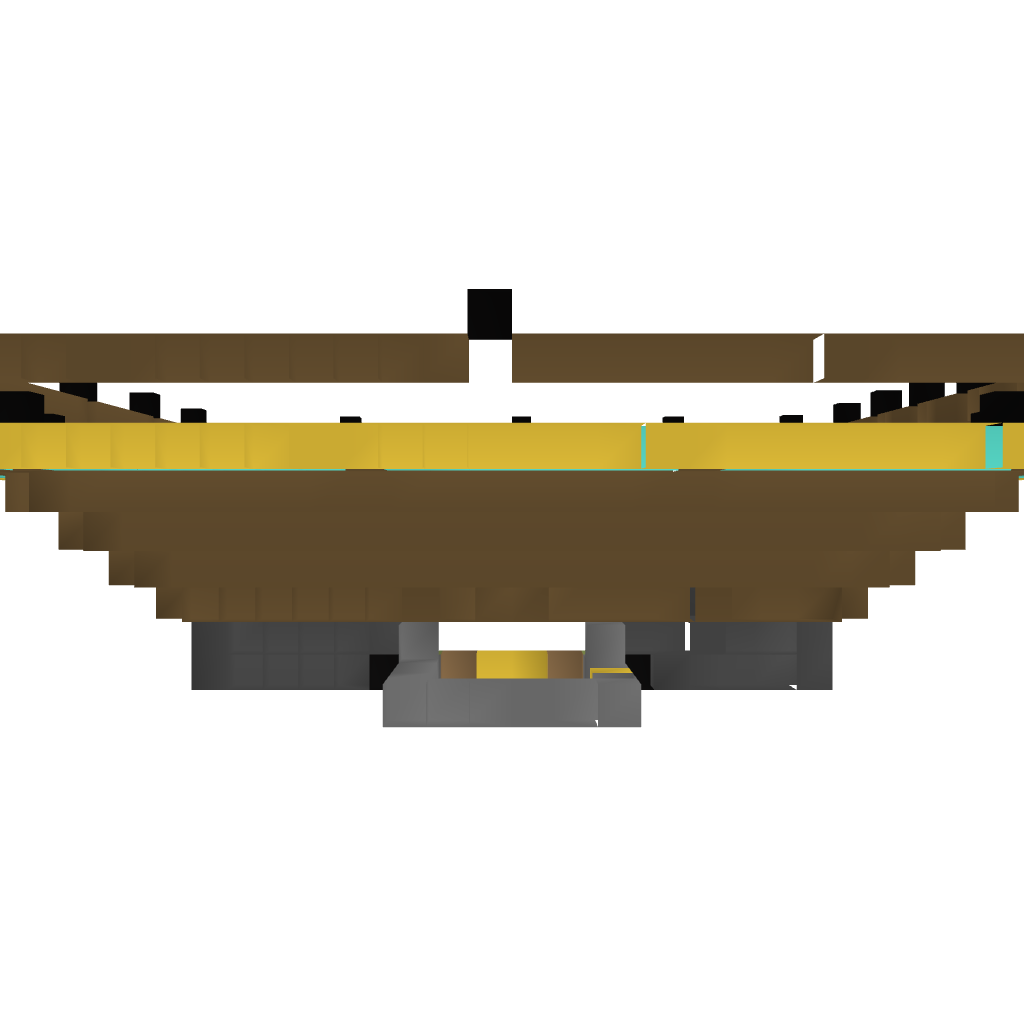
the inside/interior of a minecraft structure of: mob vs golem arena